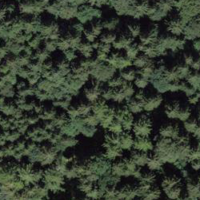
EUNIS habitat code: 43
Species observed at this site:
Cardamine heptaphylla